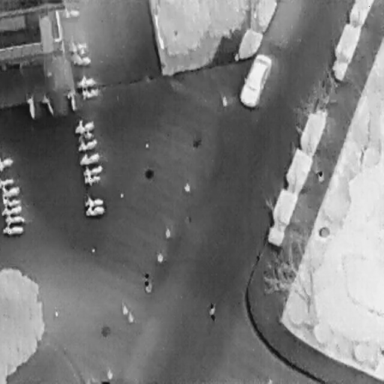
There are 26 objects shown in the infrared image, including three People, a Car, and 22 Bicycles.